Question: I have a 'Xamarin.Forms.ListView' that contains events that are grouped by date. There are events that occur in future and events that occur in the past.
Users would like to have their screen load with a future event closest to the current date in view so that they do not need to manually scroll down to view it.
What options do I have with a 'Xamarin.Forms.ListView' to accomplish this for iOS and Android users?

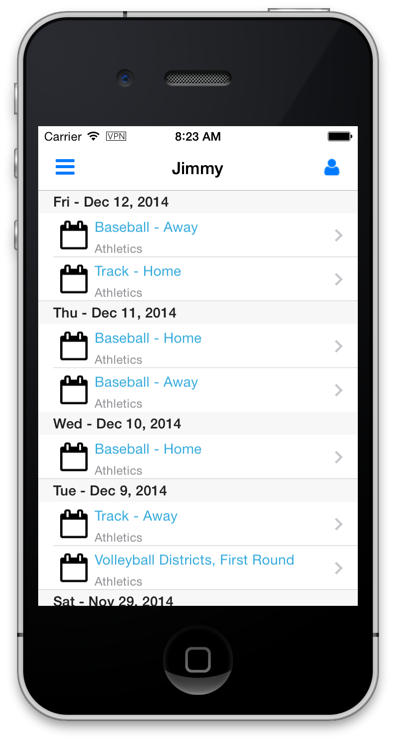
Answer: I have made some progress. I am able to accomplish my goal in iOS by creating a CustomListView and an iOS render to support it.
In Xamarin.Forms you create a CustomListView then after you have loaded the list you an call 'ScrollToRow(item,section)' to manually scroll to the row you need.
In iOS the renderer maps the method to 'UITableView' message 'ScrollToRow(...);'
For Android I still need to create the renderer but I do know that I need to map to the calls 'getListView().setSelection(...);' or 'getListView().smoothScrollToPosition(...);'
I am sure there is a more elegant way to do this but for now it is getting the job done
'Common.CustomListView'
'''
using System;
using Xamarin.Forms;
namespace Common {
public class CustomListView : ListView {
public Action<int, int, bool> ScrollToRowDelegate { get; set; }
public void ScrollToRow(int itemIndex, int sectionIndex = 0, bool animated = false) {
if (ScrollToRowDelegate != null) {
ScrollToRowDelegate (itemIndex, sectionIndex, animated);
}
}
}
}
'''
'YourApplication.iOS.Renderers.CustomListViewRenderer'
'''
using System;
using Xamarin.Forms.Platform.iOS;
using Xamarin.Forms;
using Common;
using MonoTouch.UIKit;
using MonoTouch.Foundation;
using YourApplication.iOS.Renderers;
[assembly: ExportRenderer (typeof(CustomListView), typeof(CustomListViewRenderer))]
namespace YourApplication.iOS.Renderers
{
public class CustomListViewRenderer : ListViewRenderer
{
protected override void OnModelSet (VisualElement view) {
base.OnModelSet (view);
var listView = view as CustomListView;
listView.ScrollToRowDelegate = (itemIndex, sectionIndex, animated) => {
ScrollToRow(itemIndex, sectionIndex, animated);
};
}
private void ScrollToRow(int itemIndex, int sectionIndex, bool animated) {
var tableView = this.Control as UITableView;
var indexPath = NSIndexPath.FromItemSection (itemIndex, sectionIndex);
tableView.ScrollToRow (indexPath, UITableViewScrollPosition.Top, animated);
}
}
}
'''